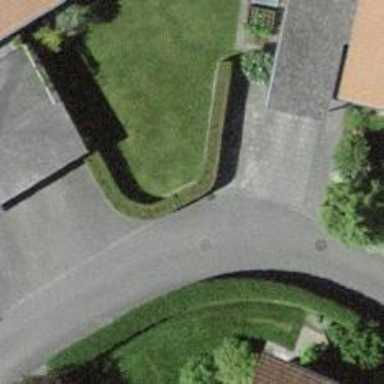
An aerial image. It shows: Hedge barrier.